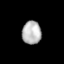
Tissue: lung
Cell type: Epithelial cells
Senescence score: 0.1082
Nuclear area (px): 435
Mean DAPI intensity: 182.411